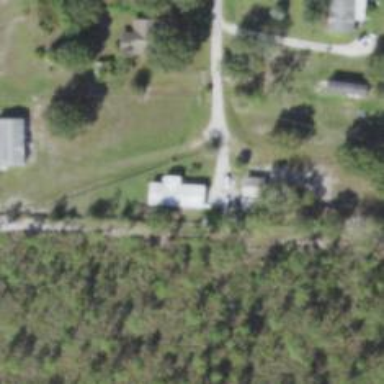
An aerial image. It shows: Driveway.